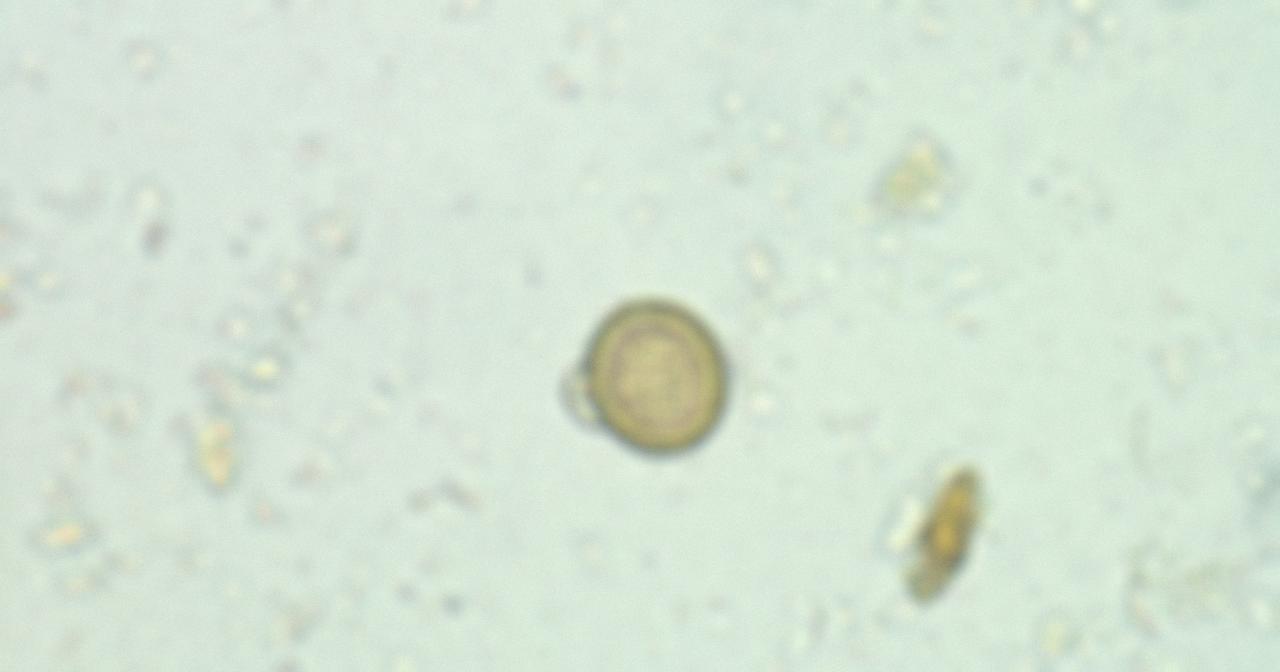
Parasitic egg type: Taenia spp. egg